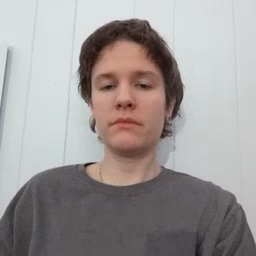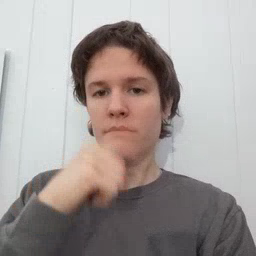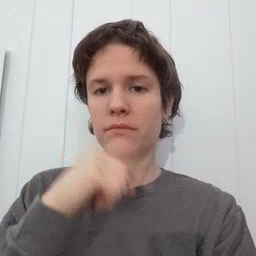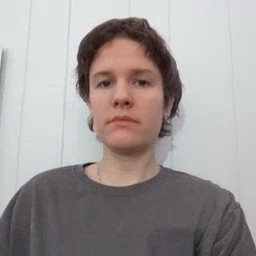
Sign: mouse